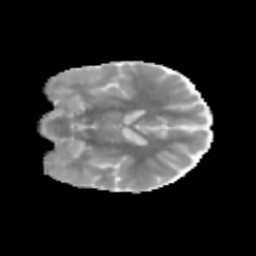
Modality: MD
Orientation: coronal
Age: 9
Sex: male
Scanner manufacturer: siemens
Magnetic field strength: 3 T
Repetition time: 3.8 s
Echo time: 0.07 s